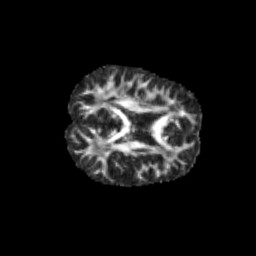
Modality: FA
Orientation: axial
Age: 12
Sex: male
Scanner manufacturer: siemens
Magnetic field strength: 3 T
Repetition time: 3.8 s
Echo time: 0.07 s